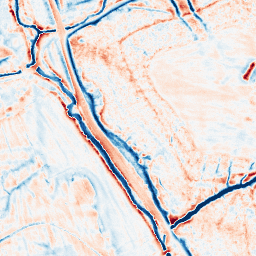
Category: edge_preserving
Decomposition family: guided
Decomposition parameters: radius: 4
eps: 0.001
Upsampling method: quintic
Upsampling parameters: scale: 2
Upsampling scale: 2